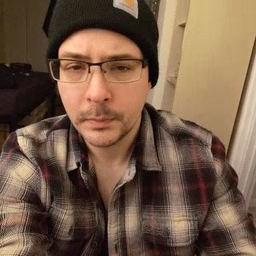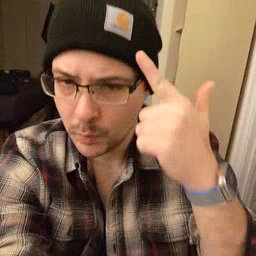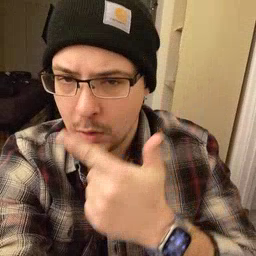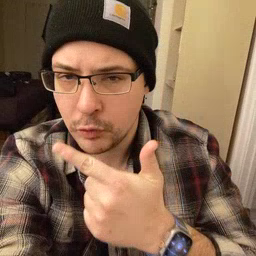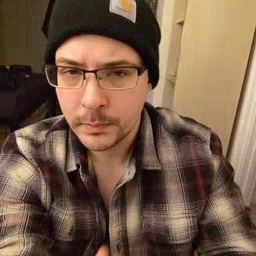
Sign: brother